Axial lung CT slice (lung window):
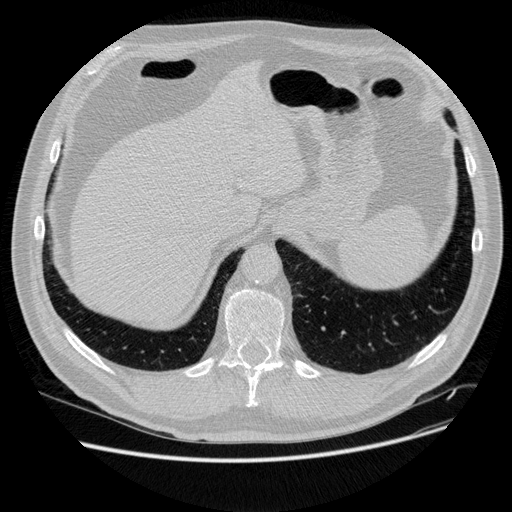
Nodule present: no